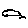
Label: cloud